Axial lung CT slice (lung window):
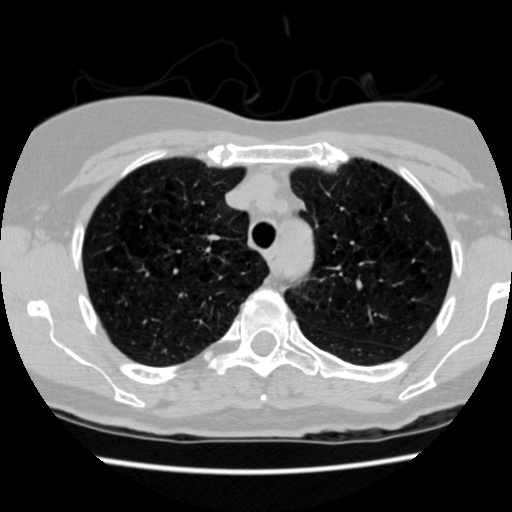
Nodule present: no